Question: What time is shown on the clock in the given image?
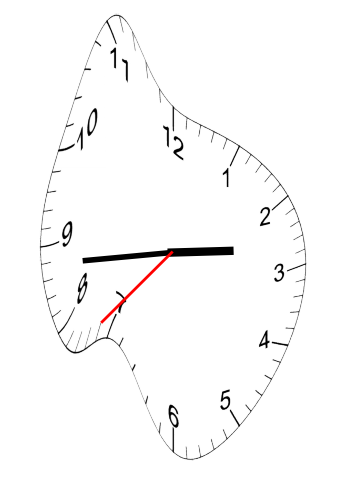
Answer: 02:43:37